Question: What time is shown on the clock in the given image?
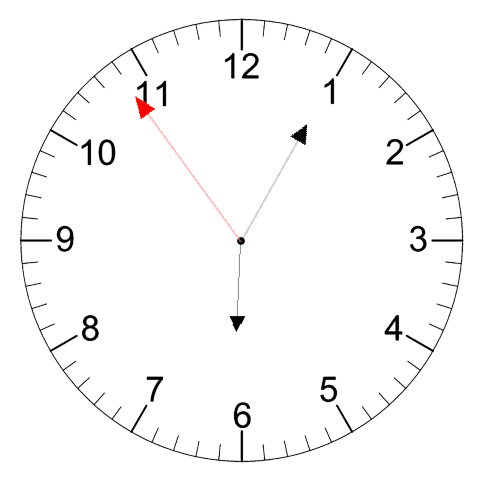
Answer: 06:04:54